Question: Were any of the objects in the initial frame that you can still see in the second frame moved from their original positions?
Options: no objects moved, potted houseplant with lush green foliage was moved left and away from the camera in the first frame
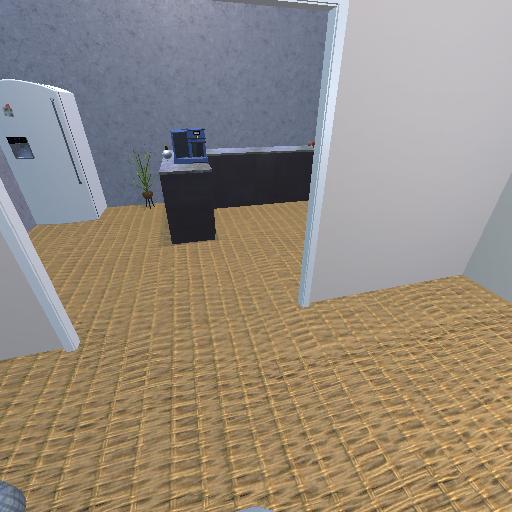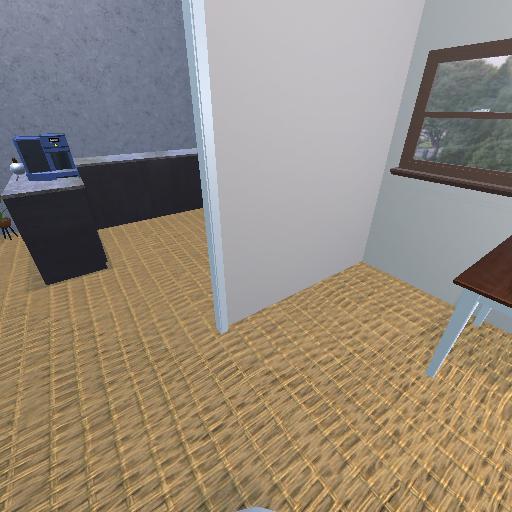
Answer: no objects moved